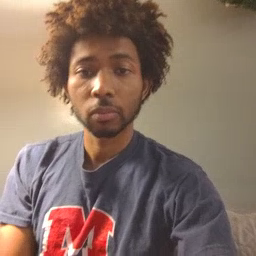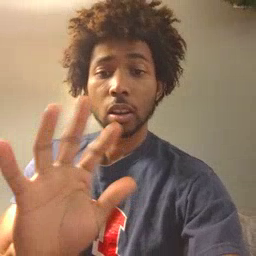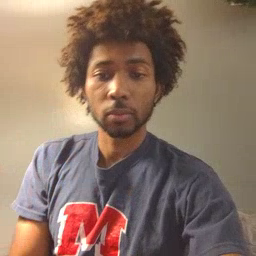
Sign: hello